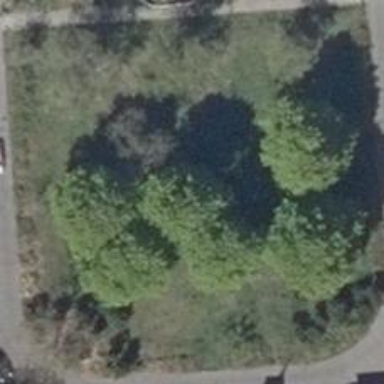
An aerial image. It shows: Park.